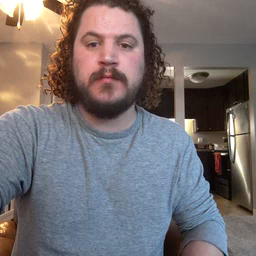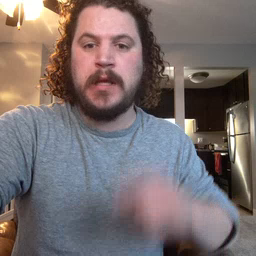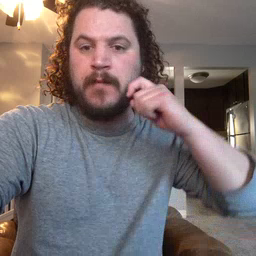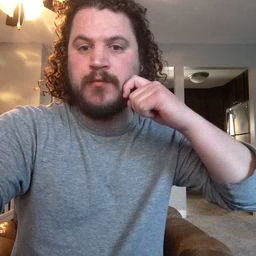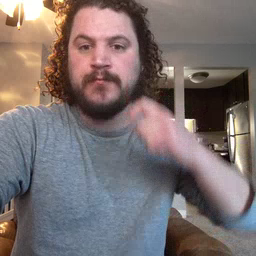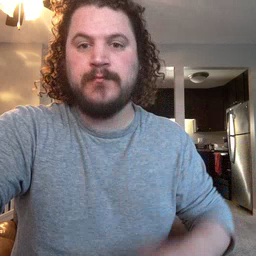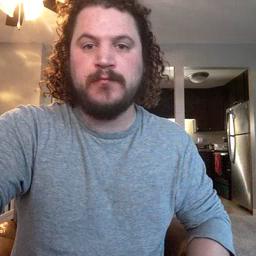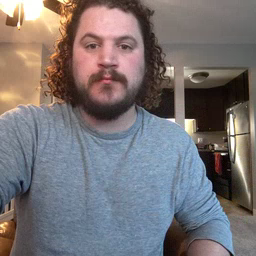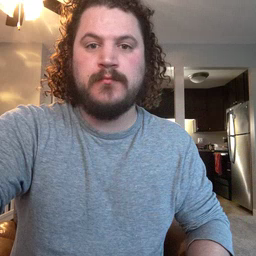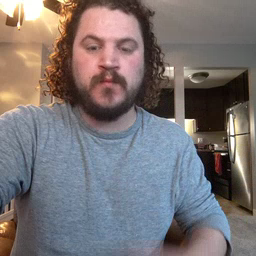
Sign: apple